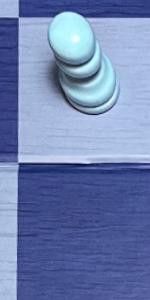
Label: Empty